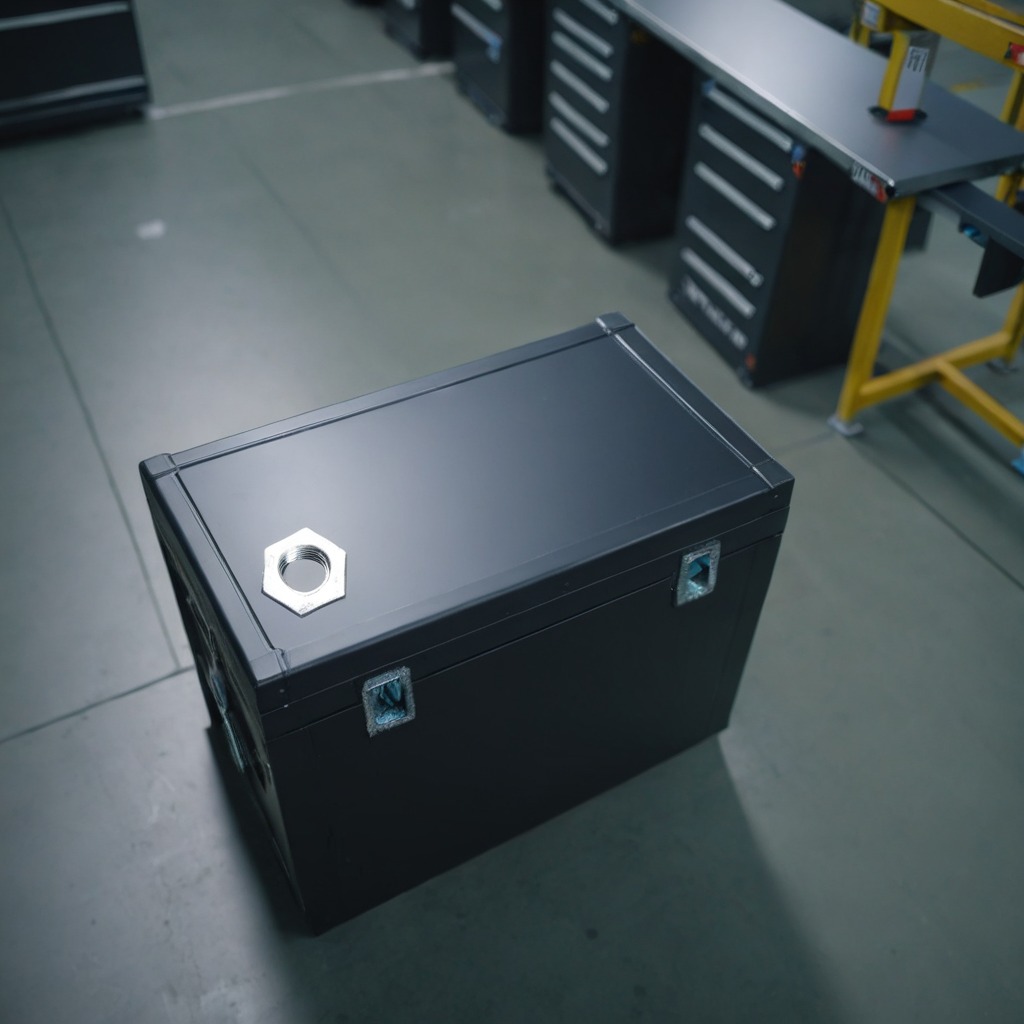
A metal nut is lying on the toolbox surface.